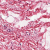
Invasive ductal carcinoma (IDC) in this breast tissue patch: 0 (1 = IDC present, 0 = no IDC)